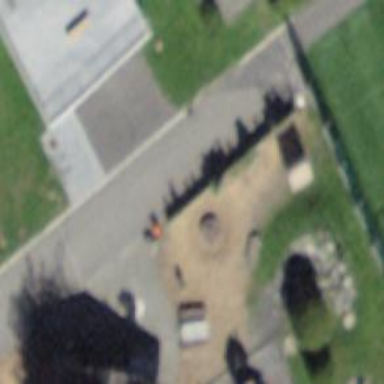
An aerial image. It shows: Playground featuring roundabout.